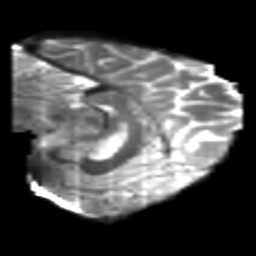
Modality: T2w
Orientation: sagittal
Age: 26
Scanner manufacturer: philips
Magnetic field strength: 3 T
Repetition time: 8.56 s
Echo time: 0.1273 s